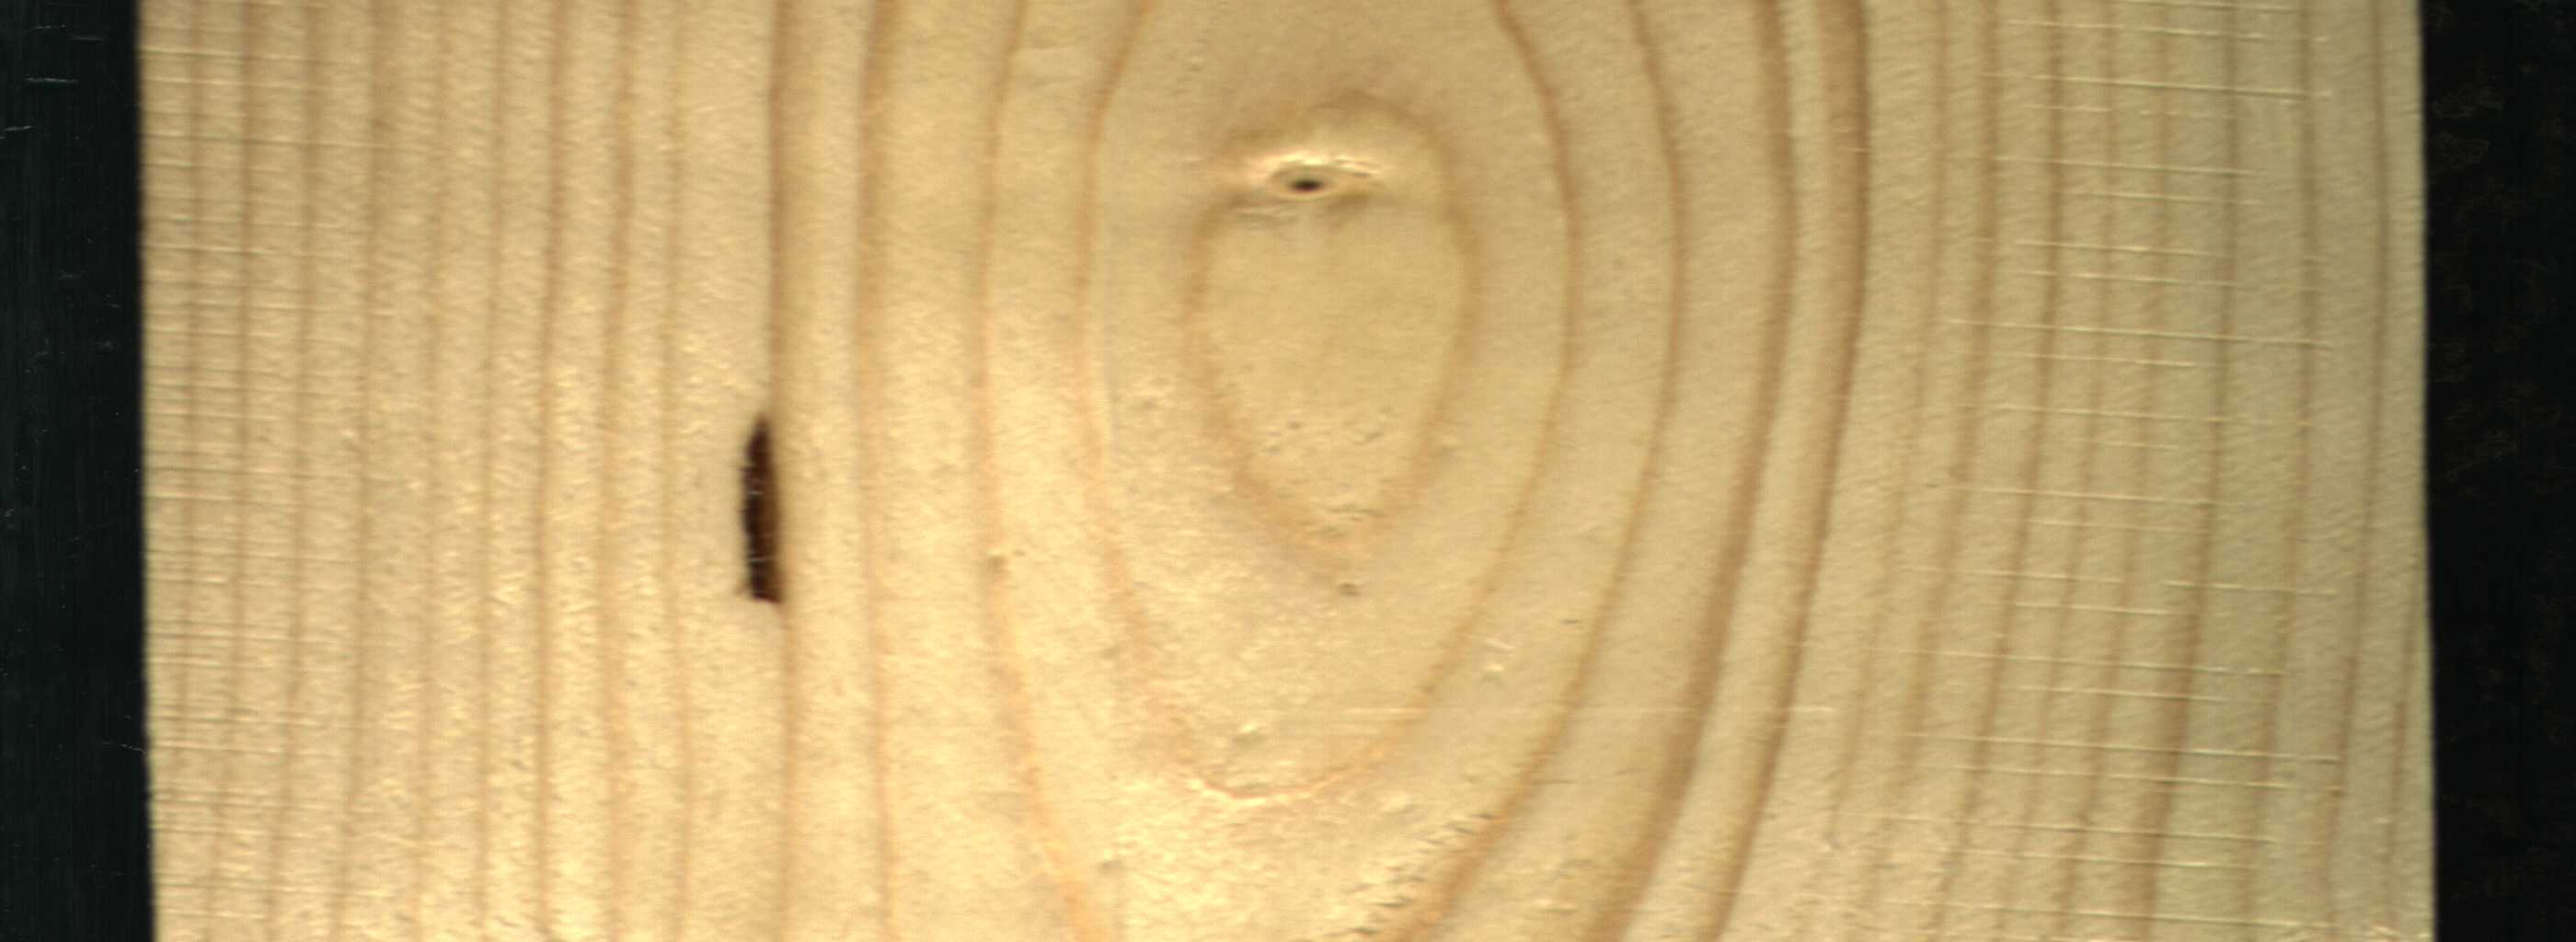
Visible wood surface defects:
resin
Live_Knot